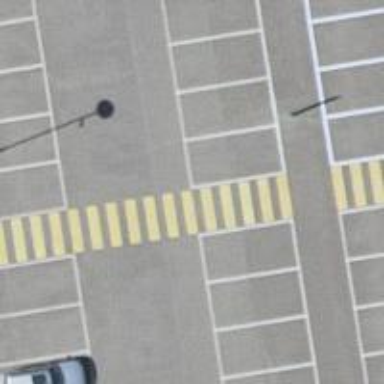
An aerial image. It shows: Zebra crossing on the road.